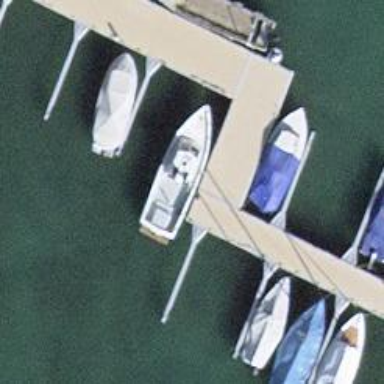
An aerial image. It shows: Man-made pier.